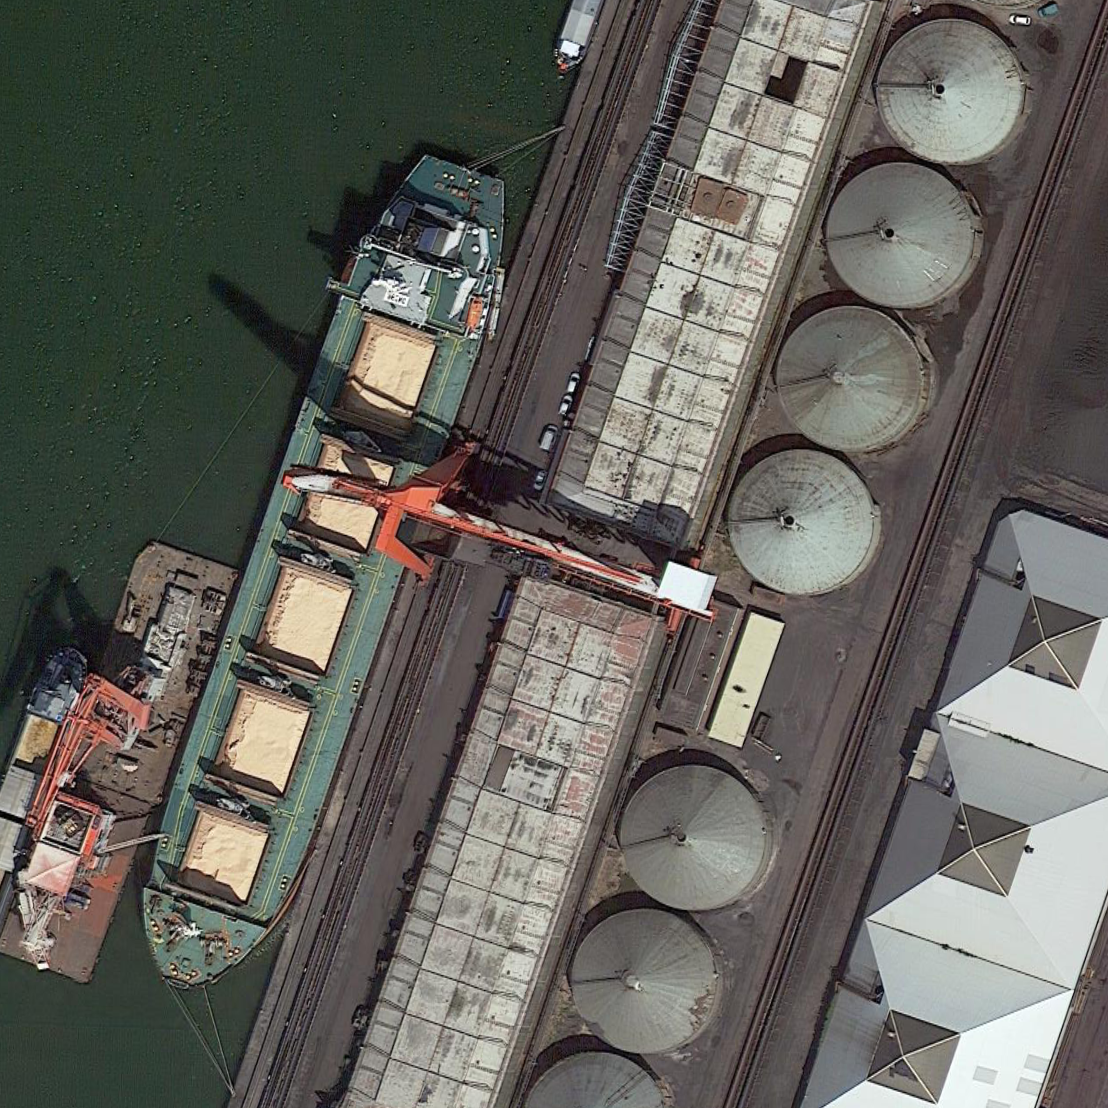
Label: civil